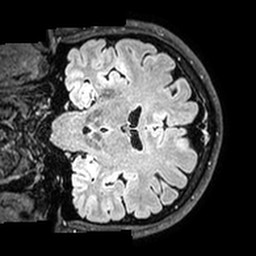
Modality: T2w
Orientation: coronal
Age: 47
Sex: male
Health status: healthy
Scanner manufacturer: philips
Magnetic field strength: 3 T
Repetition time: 5 s
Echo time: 0.2891 s